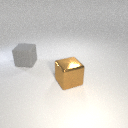
large brown metal cube to the right of large gray rubber cube